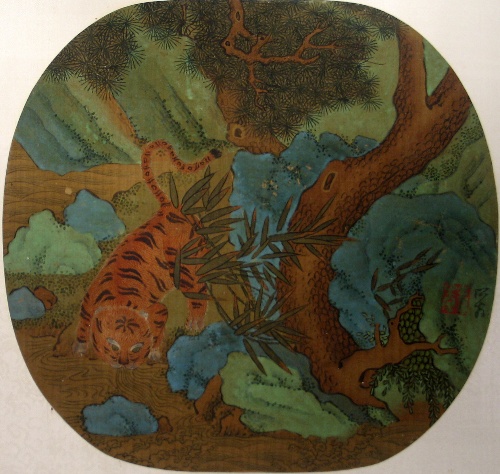
Artist: Unidentified artist
Object type: Fan mounted as an album leaf
Classification: Paintings
Medium: Fan mounted as an album leaf; ink and color on silk
Culture: China
Period: Qing dynasty (1644–1911)
Dimensions: 9 3/8 x 10 in. (23.8 x 25.4 cm)
Department: Asian Art
Credit line: John Stewart Kennedy Fund, 1913
Accession year: 1913
Repository: Metropolitan Museum of Art, New York, NY
Tags: Tigers|Trees|Streams